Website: macys
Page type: customer-info-address
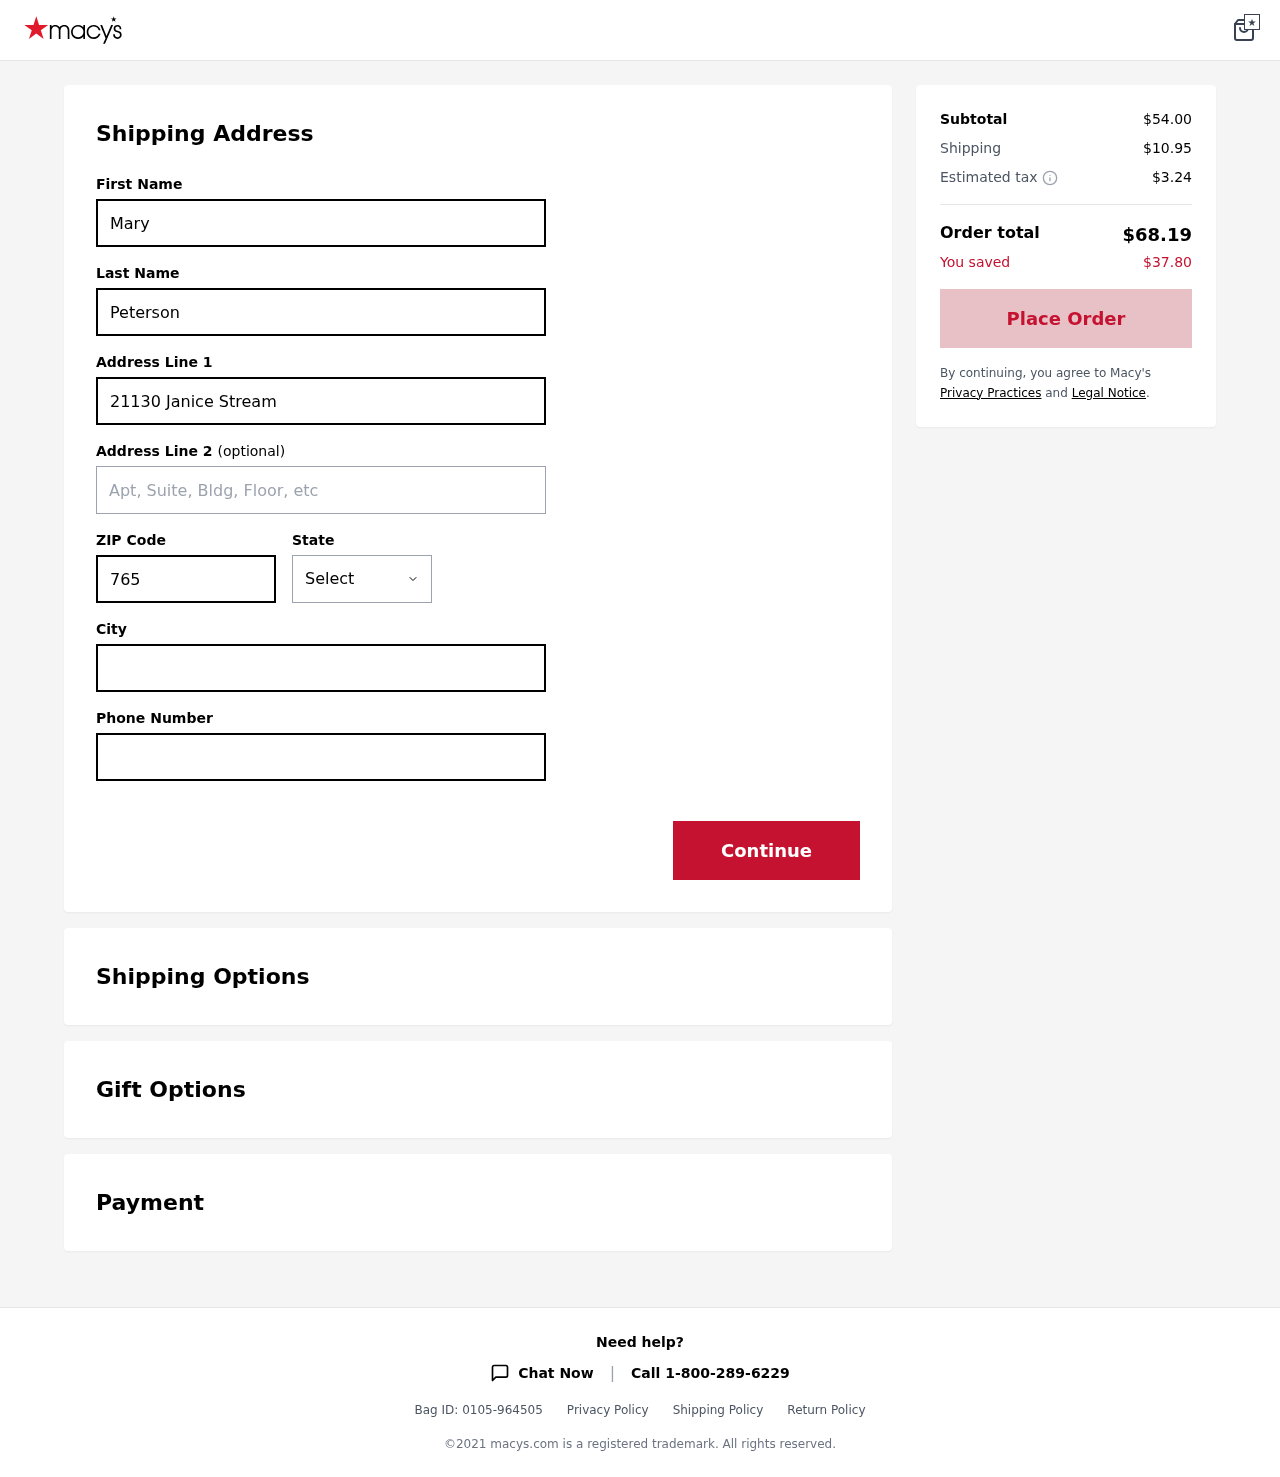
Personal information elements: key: PII_CITY
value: South Adam
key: PII_FIRSTNAME
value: Mary
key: PII_LASTNAME
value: Peterson
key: PII_PHONE
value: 8495744202
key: PII_POSTCODE
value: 76500
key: PII_STATE
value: Illinois
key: PII_STREET
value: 21130 Janice Stream
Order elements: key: ORDER_SUBTOTAL
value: $54.00
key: ORDER_SHIPPING_COST
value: $10.95
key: ORDER_TAX
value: $3.24
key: ORDER_TOTAL
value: $68.19
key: ORDER_SAVINGS
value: $37.80